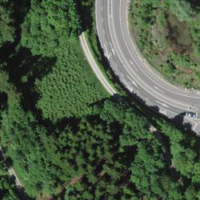
EUNIS habitat code: 57
Species observed at this site:
Orchis militaris
Lysimachia vulgaris
Impatiens parviflora